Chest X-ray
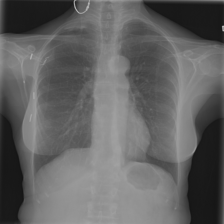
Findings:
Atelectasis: negative
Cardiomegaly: negative
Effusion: negative
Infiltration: negative
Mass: negative
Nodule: negative
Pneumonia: negative
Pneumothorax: negative
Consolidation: negative
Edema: negative
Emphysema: negative
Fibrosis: negative
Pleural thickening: positive
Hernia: negative